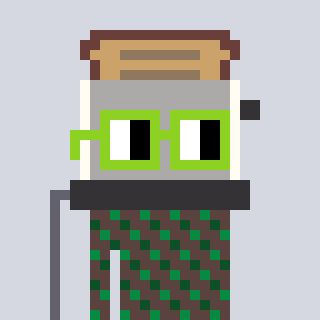
a pixel art character with square light green glasses, a toaster-shaped head and a darkbrown-colored body on a cool background